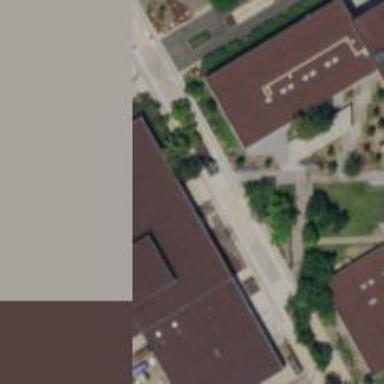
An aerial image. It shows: View of university building.